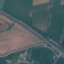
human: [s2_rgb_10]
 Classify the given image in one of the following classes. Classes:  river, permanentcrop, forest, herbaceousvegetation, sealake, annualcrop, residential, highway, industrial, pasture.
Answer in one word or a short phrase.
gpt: Highway